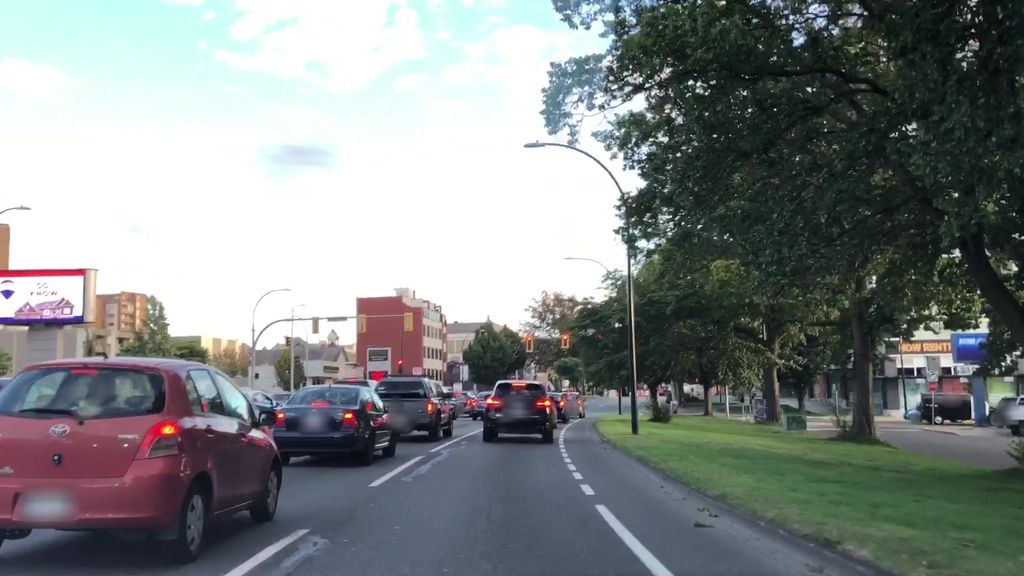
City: victoria